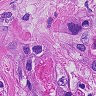
Metastatic tissue present: yes